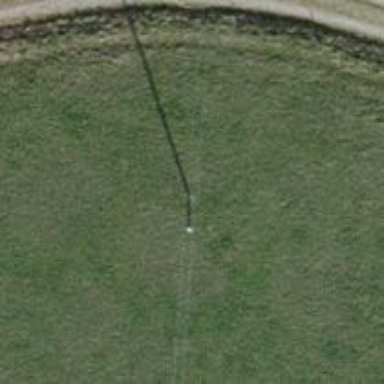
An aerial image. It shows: Power pole.